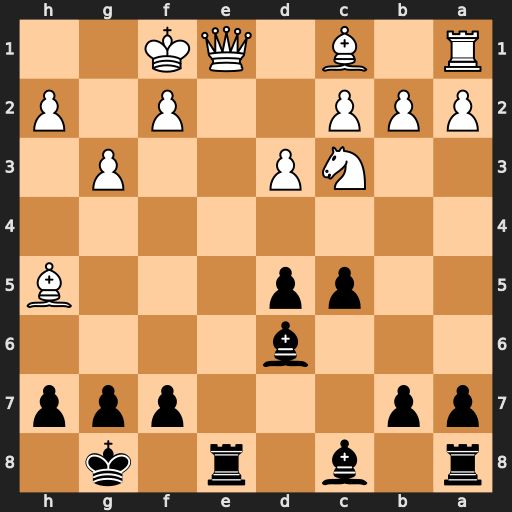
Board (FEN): r1b1r1k1/pp3ppp/3b4/2pp3B/8/2NP2P1/PPP2P1P/R1B1QK2
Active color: b
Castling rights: -
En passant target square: -
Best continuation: Bh3+ Kg1 Rxe1#